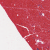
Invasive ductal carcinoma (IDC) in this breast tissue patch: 0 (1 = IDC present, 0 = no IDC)